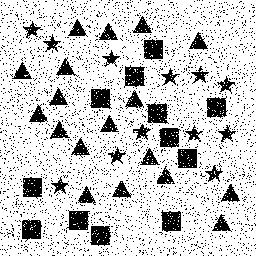
Squares: 12
Triangles: 18
Stars: 12
Total shapes: 42